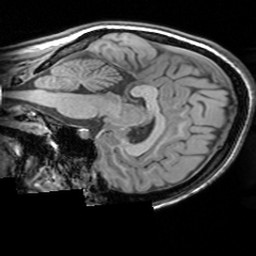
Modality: T1w
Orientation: sagittal
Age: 20
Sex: female
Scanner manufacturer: siemens
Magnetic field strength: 3 T
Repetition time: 1.63 s
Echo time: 0.00311 s